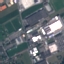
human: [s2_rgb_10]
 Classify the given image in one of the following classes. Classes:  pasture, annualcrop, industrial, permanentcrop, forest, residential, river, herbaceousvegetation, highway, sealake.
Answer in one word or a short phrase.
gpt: Industrial